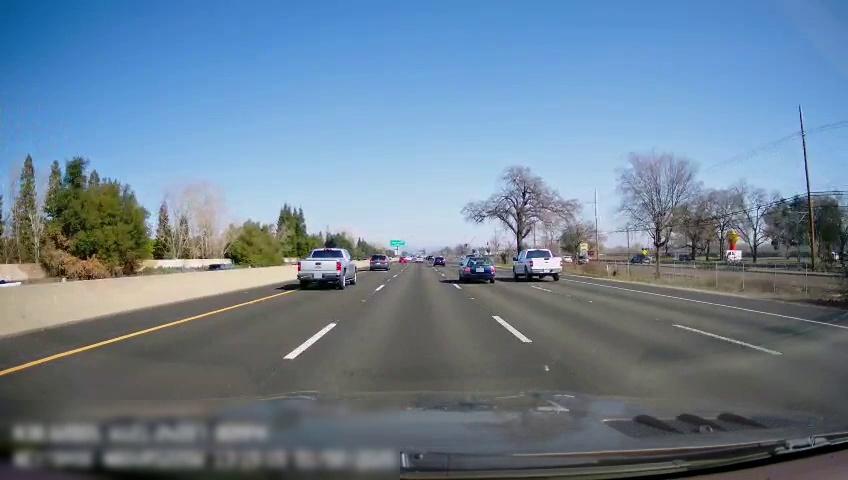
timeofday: Day
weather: Sunny
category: Drivable Space
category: Vehicles | SUV
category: Vehicles | Truck
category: Vehicles | Car
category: Vehicles | Truck
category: Lanes | Current Lane
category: Lanes | Current Lane
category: Lanes | Current Lane
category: Lanes | Alternate Lane
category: Lanes | Alternate Lane